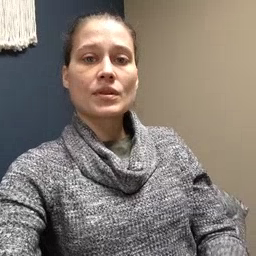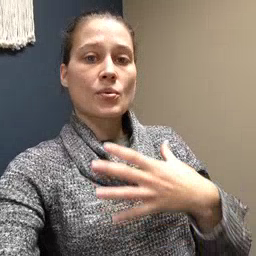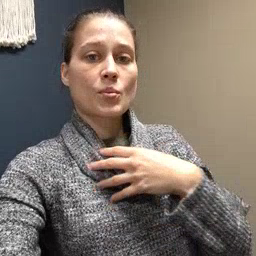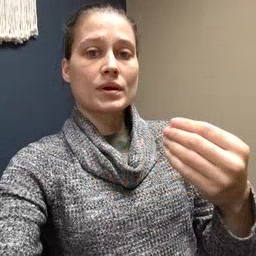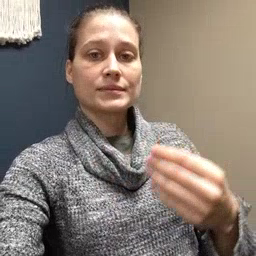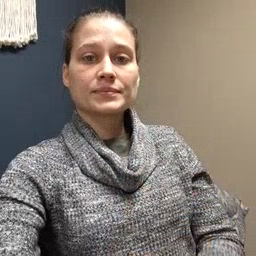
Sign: white